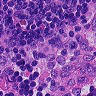
Metastatic tissue present: no